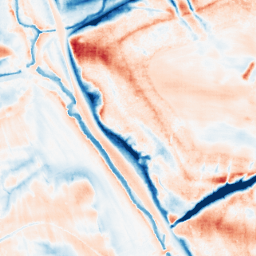
Category: classical
Decomposition family: gaussian_anisotropic
Decomposition parameters: sigma_x: 5
sigma_y: 10
Upsampling method: sinc_blackman
Upsampling parameters: scale: 4
kernel_size: 8
Upsampling scale: 4